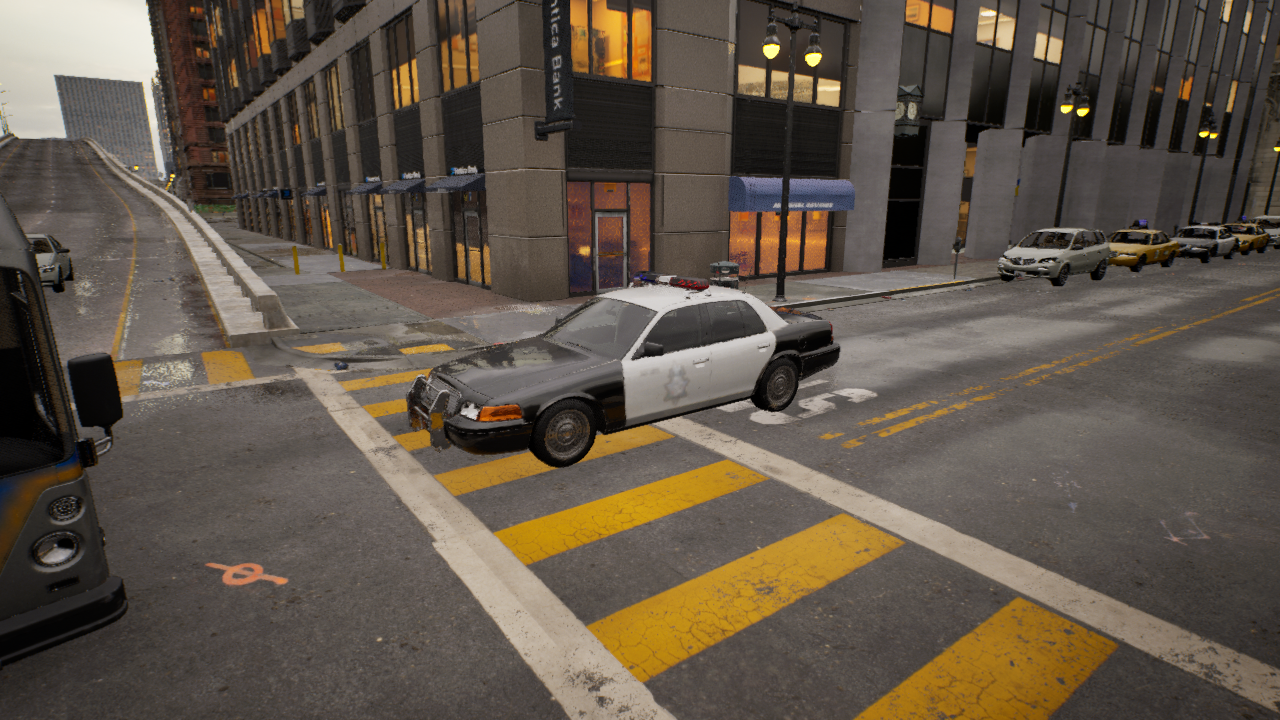
Venue: residential
Lighting: golden hour
Vehicle rig: sedan